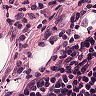
Metastatic tissue present: no